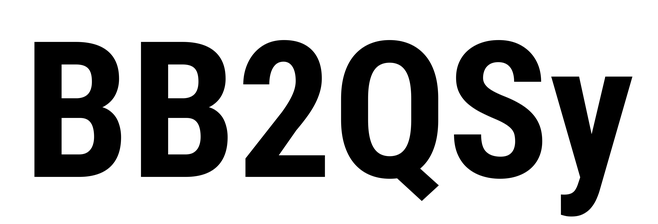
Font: Roboto_Condensed_Bold